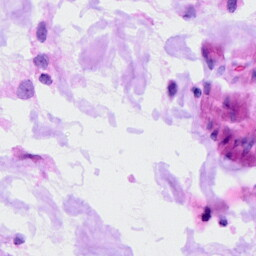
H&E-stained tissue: Ovarian